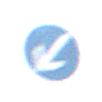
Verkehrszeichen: VorgeschriebeneVorbeifahrtLinks
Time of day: MorningAfternoon
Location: Outdoor (Nature)
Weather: Overcast
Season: NotSpecified
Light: Natural